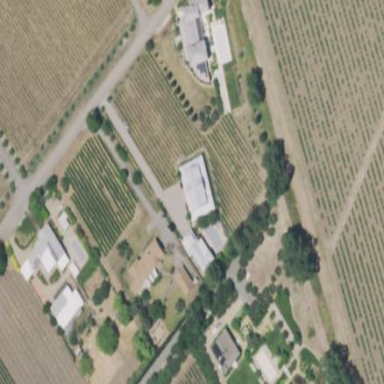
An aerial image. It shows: Vineyard with grape crops.